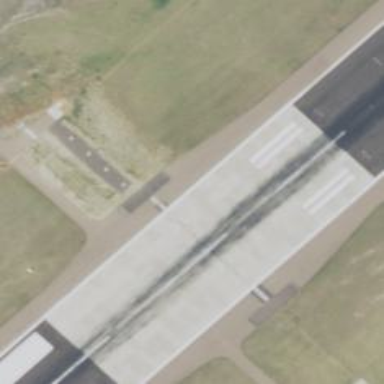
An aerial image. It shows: Arresting gear at the airport.